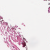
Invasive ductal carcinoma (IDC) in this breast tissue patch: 0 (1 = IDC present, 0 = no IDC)